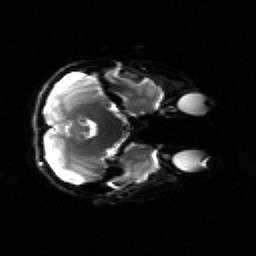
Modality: sbref
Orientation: axial
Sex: male
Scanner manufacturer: siemens
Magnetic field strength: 3 T
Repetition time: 5 s
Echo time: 0.071 s